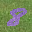
Label: 8